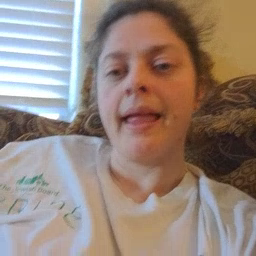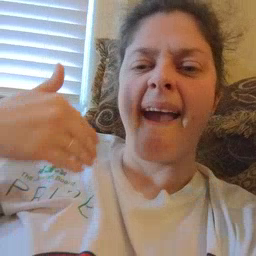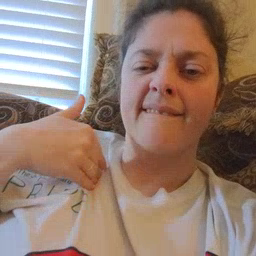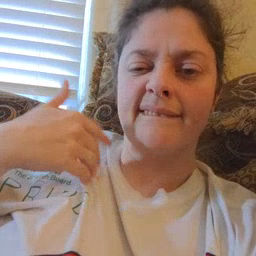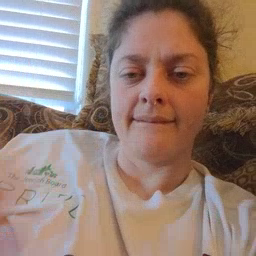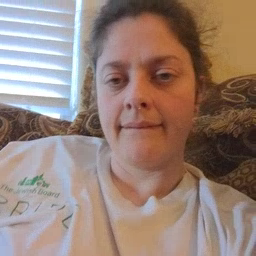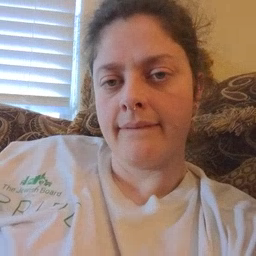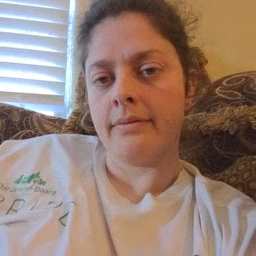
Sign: have